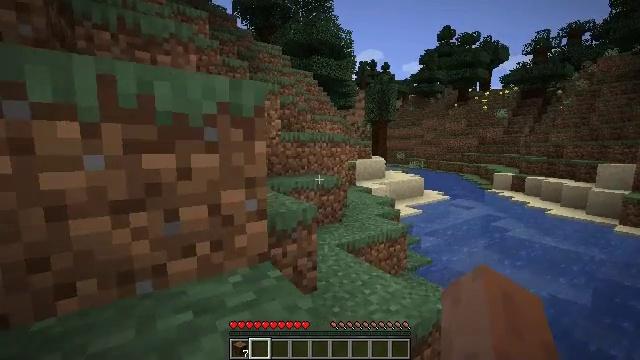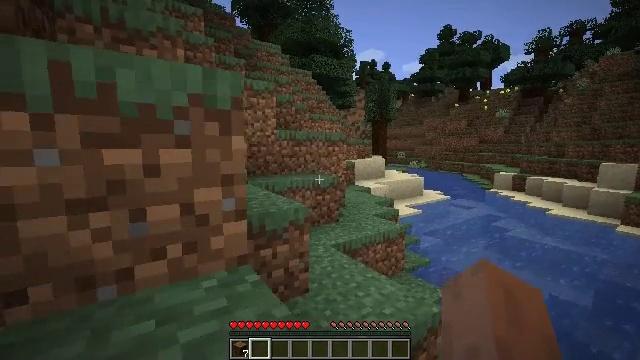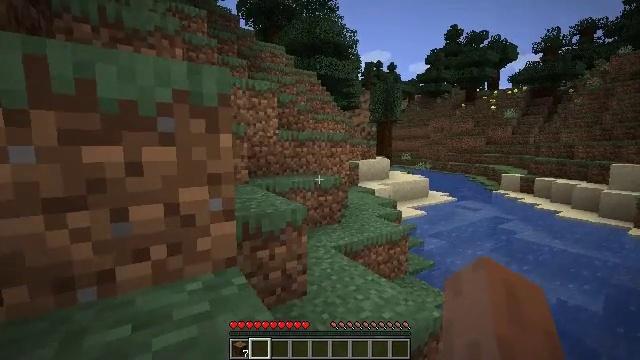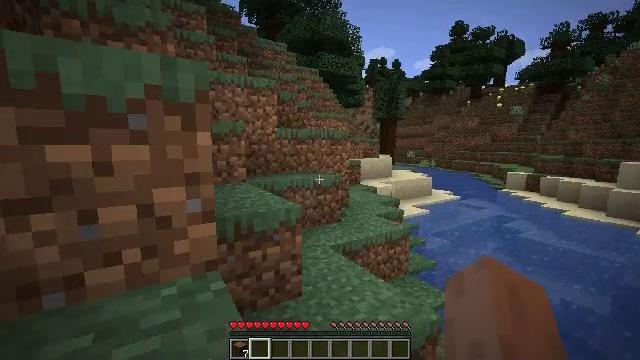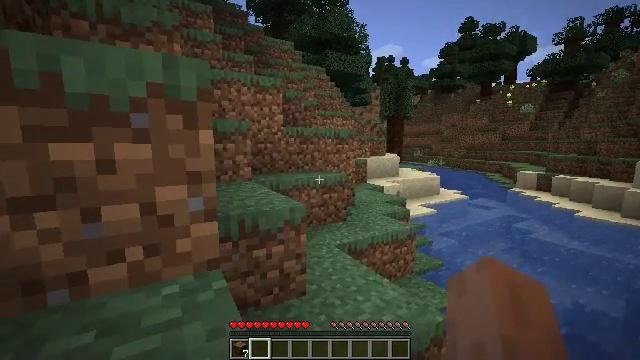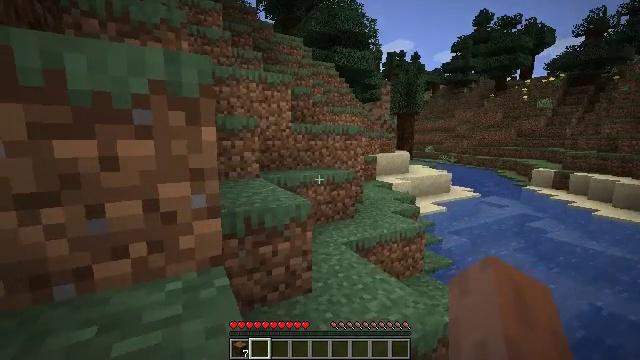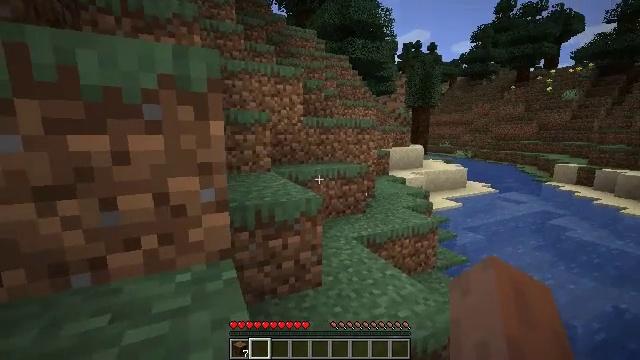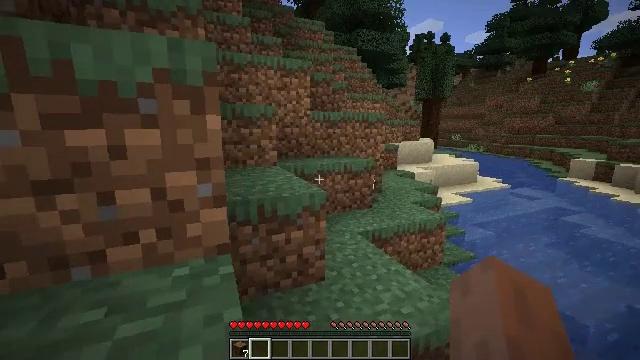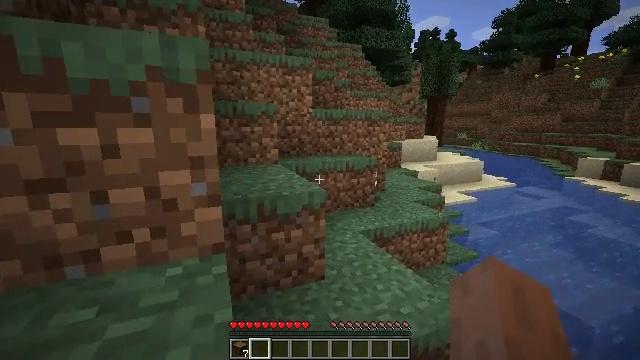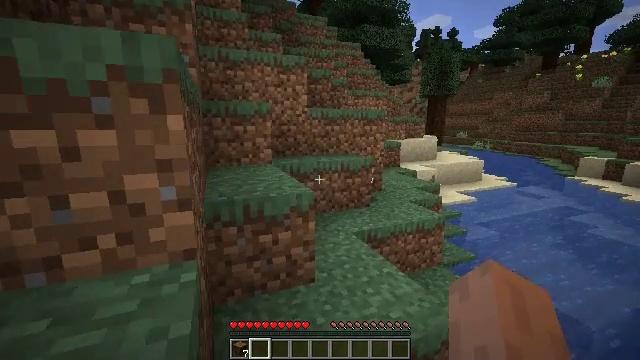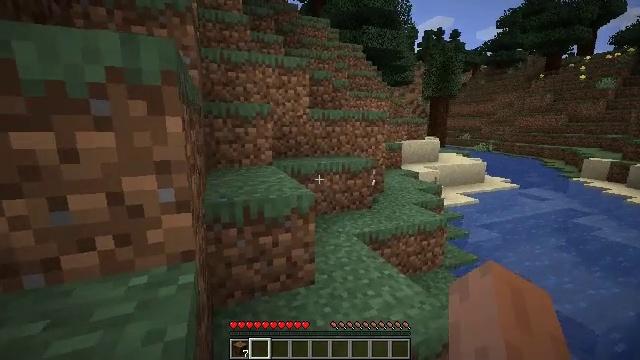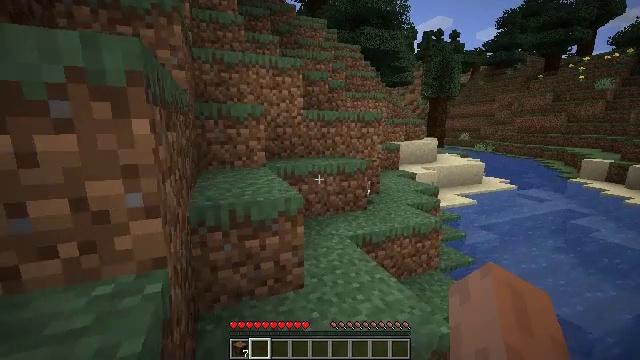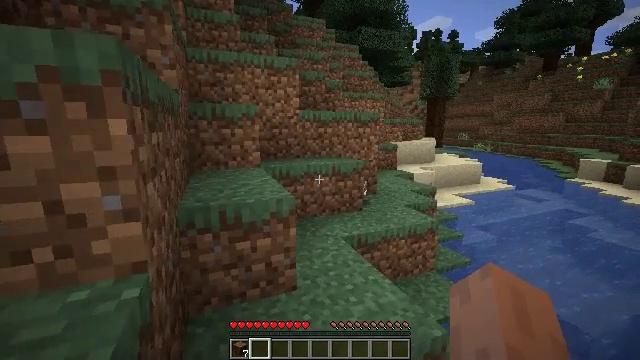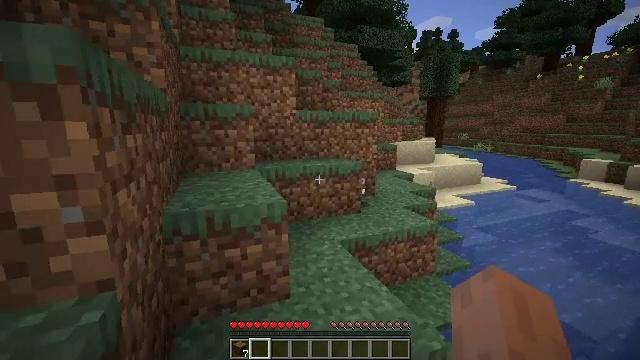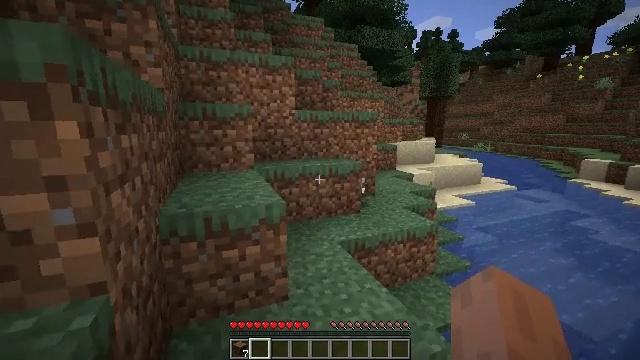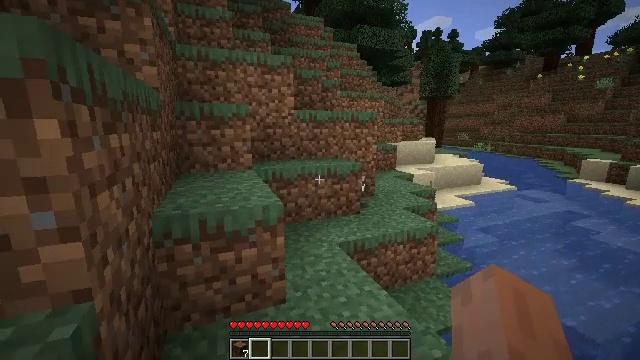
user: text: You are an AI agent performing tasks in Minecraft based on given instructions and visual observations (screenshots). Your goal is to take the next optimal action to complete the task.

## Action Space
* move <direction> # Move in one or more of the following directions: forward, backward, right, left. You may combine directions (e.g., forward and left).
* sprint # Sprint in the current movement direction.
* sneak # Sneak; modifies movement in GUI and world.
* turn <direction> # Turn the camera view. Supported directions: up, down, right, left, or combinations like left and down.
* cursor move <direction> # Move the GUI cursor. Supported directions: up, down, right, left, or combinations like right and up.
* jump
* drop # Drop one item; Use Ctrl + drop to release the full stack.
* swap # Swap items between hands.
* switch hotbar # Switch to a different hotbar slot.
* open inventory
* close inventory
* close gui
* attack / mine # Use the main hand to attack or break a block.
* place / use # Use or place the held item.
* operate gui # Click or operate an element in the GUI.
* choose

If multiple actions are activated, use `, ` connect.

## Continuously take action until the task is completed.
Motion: motion action
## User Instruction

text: Gather materials to craft spruce wood.
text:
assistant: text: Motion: move forward
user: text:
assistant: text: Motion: move forward, turn left
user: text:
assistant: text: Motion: no_op
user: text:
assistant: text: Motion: turn left
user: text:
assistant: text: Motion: turn left
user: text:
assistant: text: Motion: move forward, turn left and down
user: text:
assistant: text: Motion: move forward, turn left and down
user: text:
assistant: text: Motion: move forward
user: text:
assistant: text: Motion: move forward
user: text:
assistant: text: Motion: move forward
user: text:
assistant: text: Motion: move forward
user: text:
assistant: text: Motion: move forward
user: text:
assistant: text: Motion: move forward
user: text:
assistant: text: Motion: no_op
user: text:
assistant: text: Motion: no_op
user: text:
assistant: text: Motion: no_op
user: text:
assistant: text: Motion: no_op
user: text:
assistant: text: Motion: no_op
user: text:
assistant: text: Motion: no_op
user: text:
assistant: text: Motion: no_op
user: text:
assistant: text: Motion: no_op
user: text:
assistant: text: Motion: no_op
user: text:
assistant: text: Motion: no_op
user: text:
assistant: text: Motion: no_op
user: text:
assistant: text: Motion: no_op
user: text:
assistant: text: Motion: no_op
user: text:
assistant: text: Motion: no_op
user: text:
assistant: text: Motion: turn right and down
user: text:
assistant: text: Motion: turn right and down
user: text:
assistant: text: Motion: turn right and down